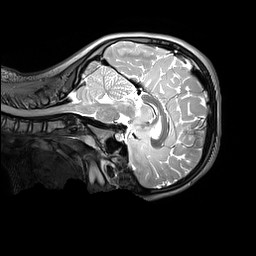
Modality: T2w
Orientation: sagittal
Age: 12
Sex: female
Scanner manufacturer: siemens
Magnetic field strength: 3 T
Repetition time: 3.2 s
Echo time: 0.408 s